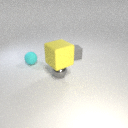
small gray metal sphere to the left of small gray rubber cube